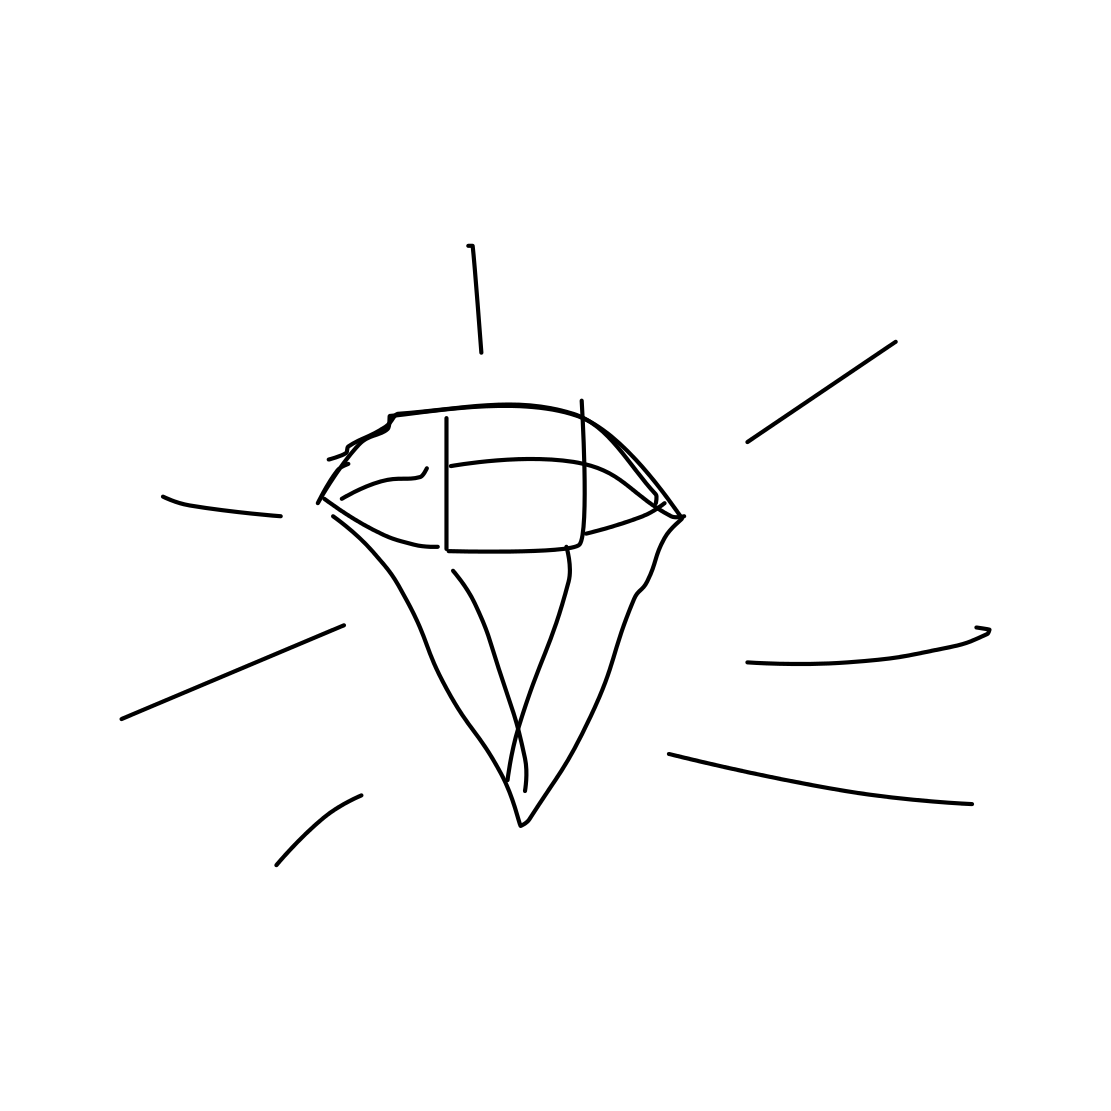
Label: diamond